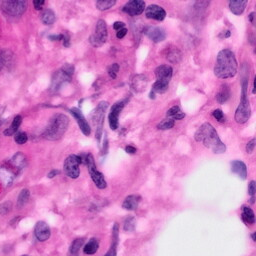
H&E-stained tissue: Pancreatic